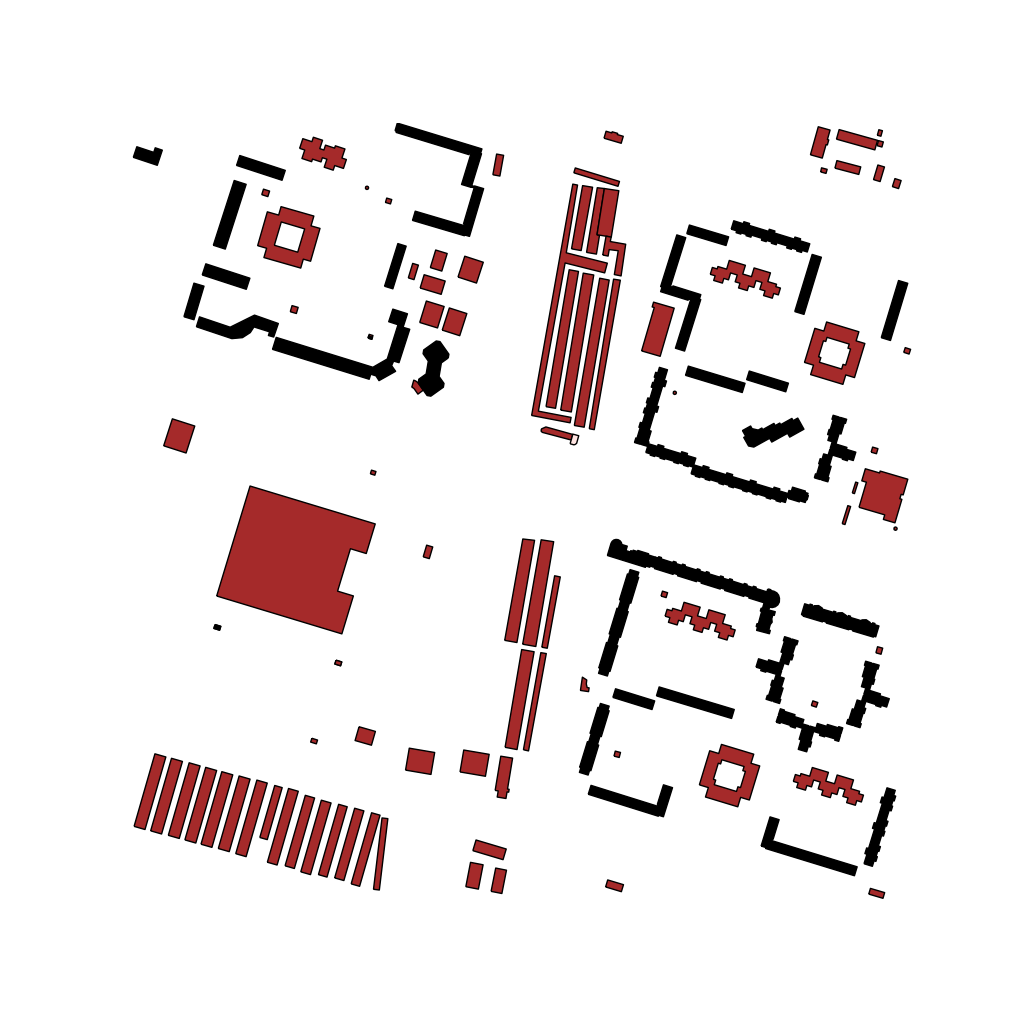
Tags: overhead vector_map, business, industrial, recreation, residential, special, modern, soviet, high_rise, individual_rise, low_rise, density_2, Building, Facility, Gas, 1.0 km²